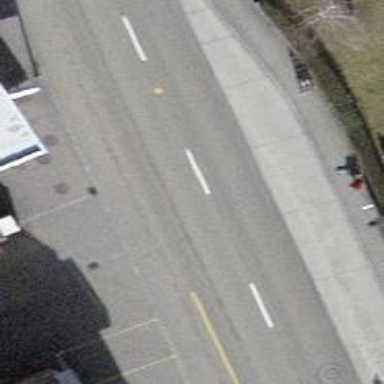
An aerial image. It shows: Bus stop with designated stop position for public transport.